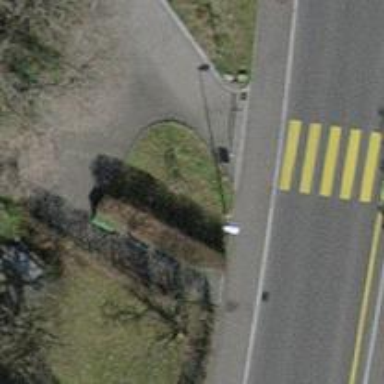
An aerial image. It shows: Support pole.